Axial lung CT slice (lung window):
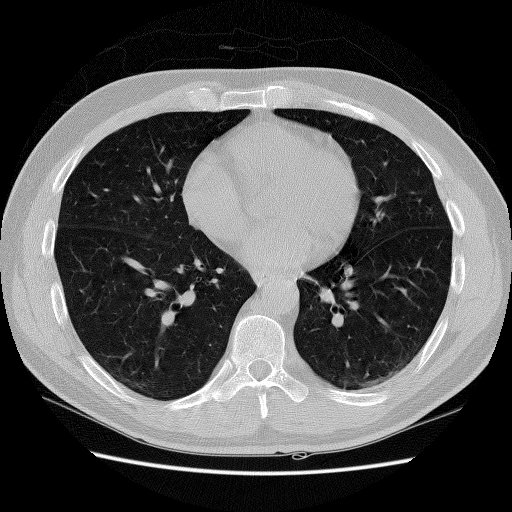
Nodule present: no